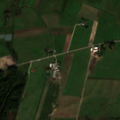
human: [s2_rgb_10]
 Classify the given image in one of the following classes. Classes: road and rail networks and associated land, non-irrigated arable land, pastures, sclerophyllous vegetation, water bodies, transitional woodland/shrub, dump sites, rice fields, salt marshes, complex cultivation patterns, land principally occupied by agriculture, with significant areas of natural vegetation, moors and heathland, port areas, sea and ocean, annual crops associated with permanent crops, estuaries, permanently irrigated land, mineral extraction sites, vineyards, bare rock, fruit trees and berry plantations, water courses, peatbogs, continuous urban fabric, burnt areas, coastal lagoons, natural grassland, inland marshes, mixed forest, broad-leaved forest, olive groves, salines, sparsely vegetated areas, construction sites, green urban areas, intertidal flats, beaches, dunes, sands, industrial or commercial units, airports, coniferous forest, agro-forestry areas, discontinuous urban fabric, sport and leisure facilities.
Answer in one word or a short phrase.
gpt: non-irrigated arable land, complex cultivation patterns, mixed forest